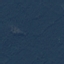
Land use / land cover: Forest